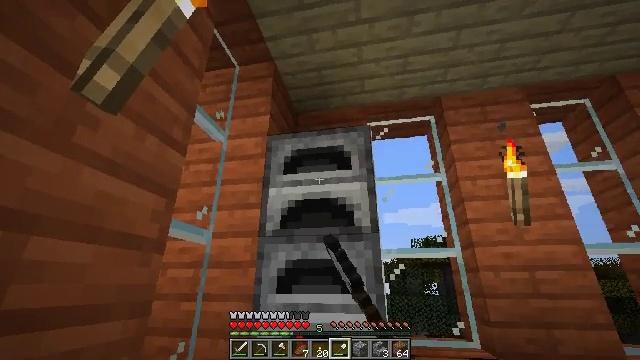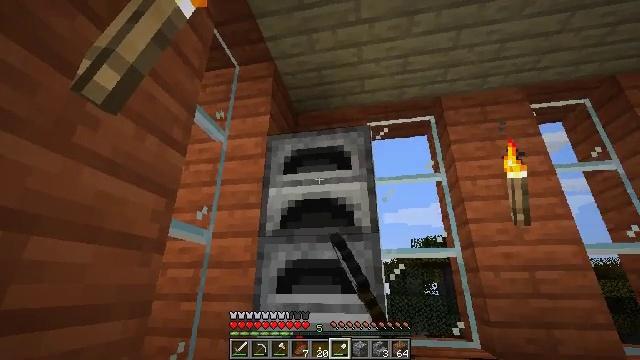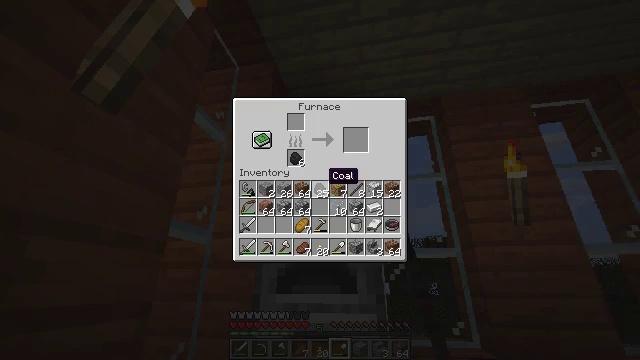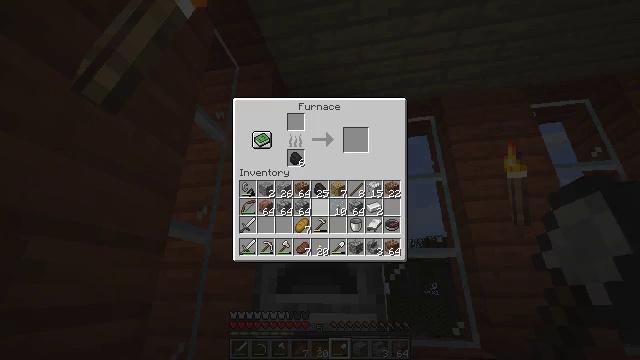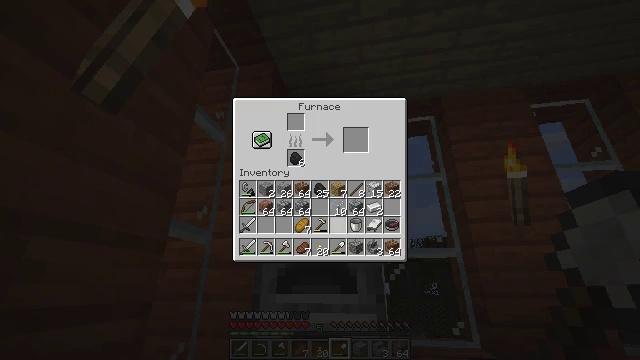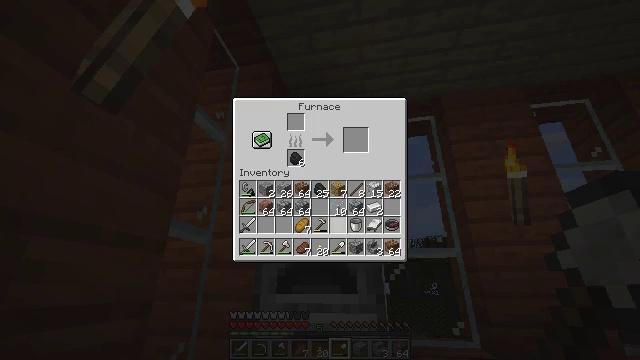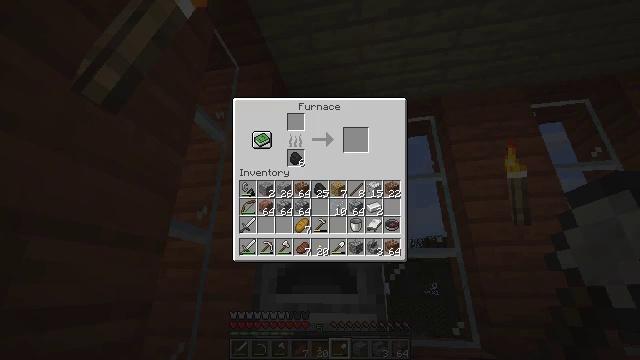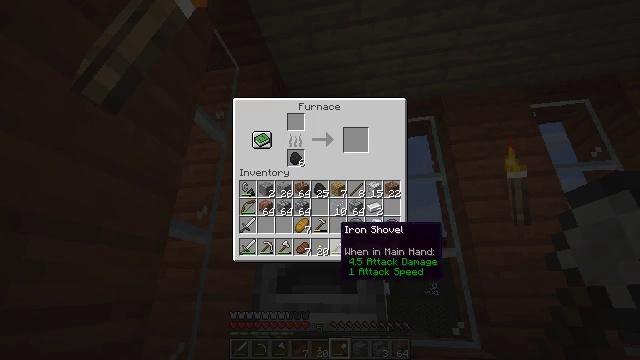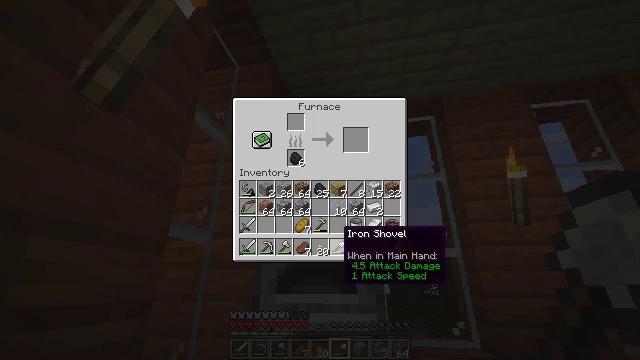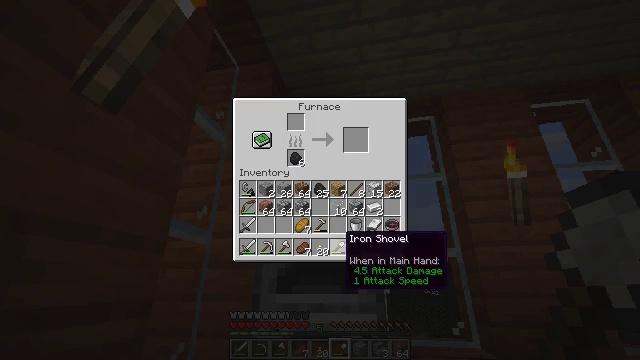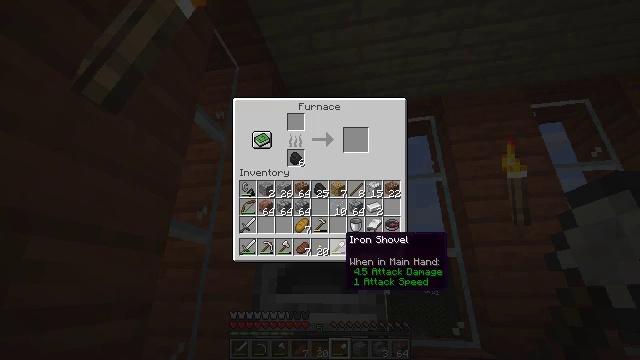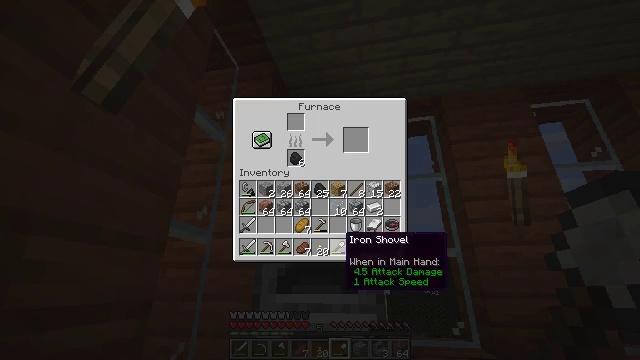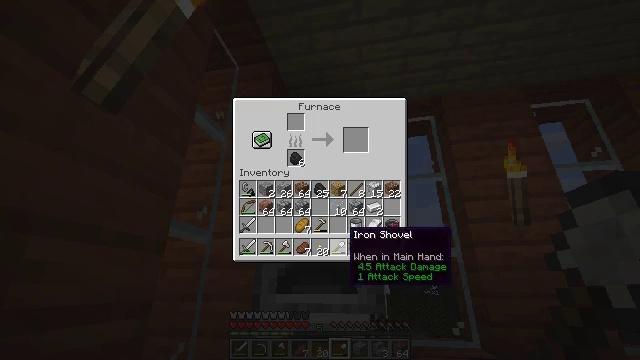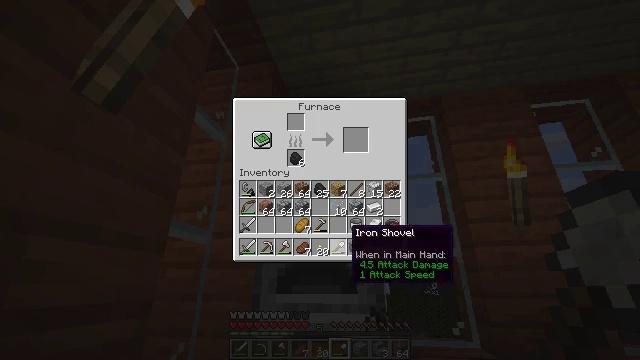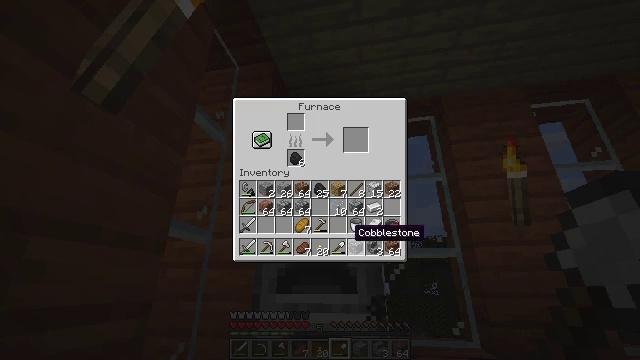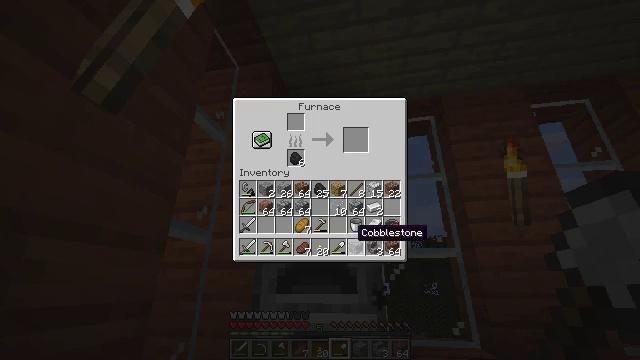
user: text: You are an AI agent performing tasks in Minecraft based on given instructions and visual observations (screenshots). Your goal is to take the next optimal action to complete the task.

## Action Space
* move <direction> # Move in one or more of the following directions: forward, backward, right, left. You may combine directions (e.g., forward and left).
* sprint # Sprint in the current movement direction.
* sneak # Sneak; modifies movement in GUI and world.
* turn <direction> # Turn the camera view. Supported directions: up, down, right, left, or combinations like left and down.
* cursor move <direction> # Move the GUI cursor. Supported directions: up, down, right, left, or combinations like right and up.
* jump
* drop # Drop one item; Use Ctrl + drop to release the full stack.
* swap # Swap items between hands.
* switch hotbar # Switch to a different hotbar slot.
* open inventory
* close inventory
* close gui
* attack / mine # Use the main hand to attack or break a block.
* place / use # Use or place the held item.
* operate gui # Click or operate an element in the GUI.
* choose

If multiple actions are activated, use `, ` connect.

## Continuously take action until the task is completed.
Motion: motion action
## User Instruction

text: Make polished granite by combining granite blocks.
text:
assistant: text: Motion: no_op
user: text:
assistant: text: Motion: no_op
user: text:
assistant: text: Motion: turn down
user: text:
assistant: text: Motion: turn down
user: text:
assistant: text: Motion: turn down
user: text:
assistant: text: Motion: no_op
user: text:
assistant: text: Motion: no_op
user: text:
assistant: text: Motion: no_op
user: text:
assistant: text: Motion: no_op
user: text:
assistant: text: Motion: no_op
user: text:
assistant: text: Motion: no_op
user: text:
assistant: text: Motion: no_op
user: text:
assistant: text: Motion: no_op
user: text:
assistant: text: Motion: no_op
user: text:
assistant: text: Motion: no_op
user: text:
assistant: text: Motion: no_op
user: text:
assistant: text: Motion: no_op
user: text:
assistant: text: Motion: turn up
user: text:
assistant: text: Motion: no_op
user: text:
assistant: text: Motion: no_op
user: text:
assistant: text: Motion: no_op
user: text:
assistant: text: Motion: no_op
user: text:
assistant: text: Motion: no_op
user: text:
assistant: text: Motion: no_op
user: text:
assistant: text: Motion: no_op
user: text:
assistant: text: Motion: no_op
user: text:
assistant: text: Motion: no_op
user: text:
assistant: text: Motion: attack / mine
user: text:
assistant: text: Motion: attack / mine
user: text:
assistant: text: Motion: turn left and up